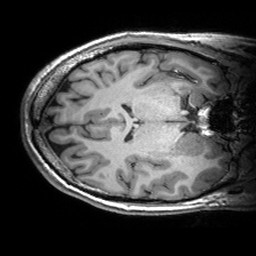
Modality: T1w
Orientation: axial
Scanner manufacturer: siemens
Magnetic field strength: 3 T
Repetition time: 2.53 s
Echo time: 0.00299 s